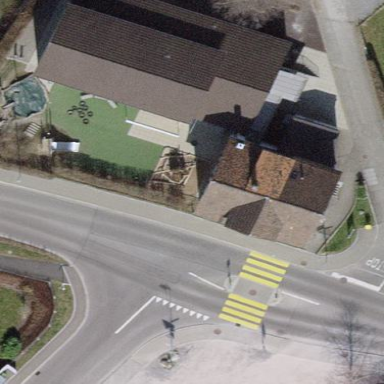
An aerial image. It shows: Kindergarten building.